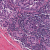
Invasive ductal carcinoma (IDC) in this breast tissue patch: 0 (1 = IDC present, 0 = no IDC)